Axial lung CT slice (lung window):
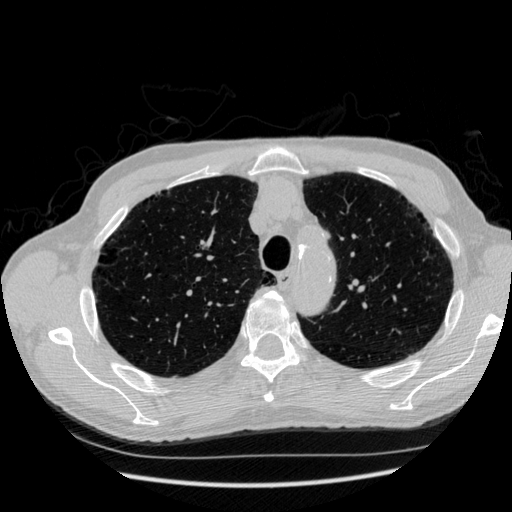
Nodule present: no